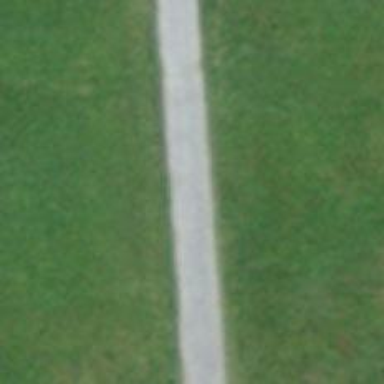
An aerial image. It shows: Hiking trail groomed in the classic style.